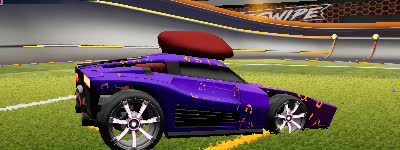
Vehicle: breakout